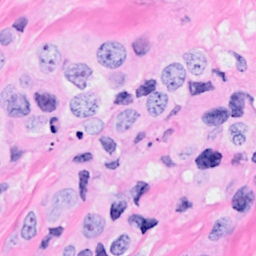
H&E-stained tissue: Breast